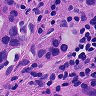
Metastatic tissue present: yes